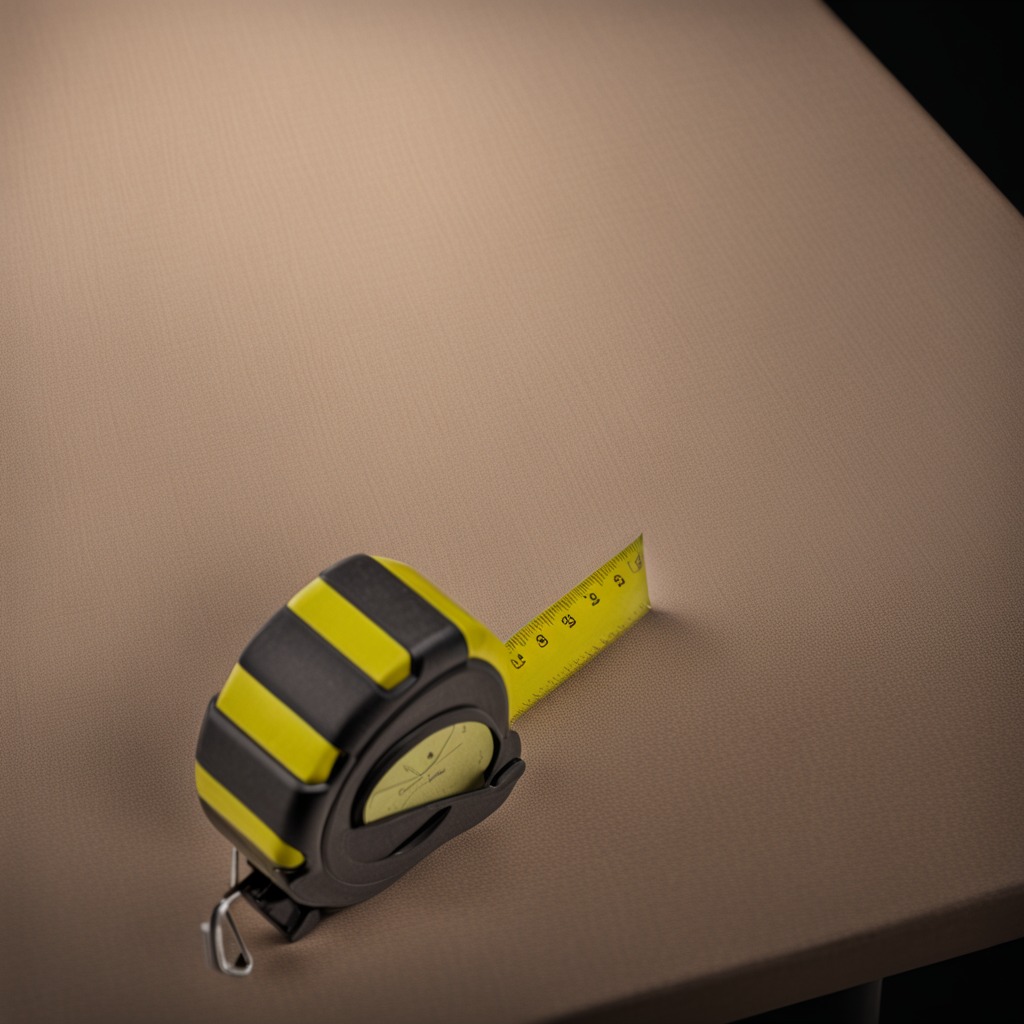
A measuring tape is lying on the wooden table.